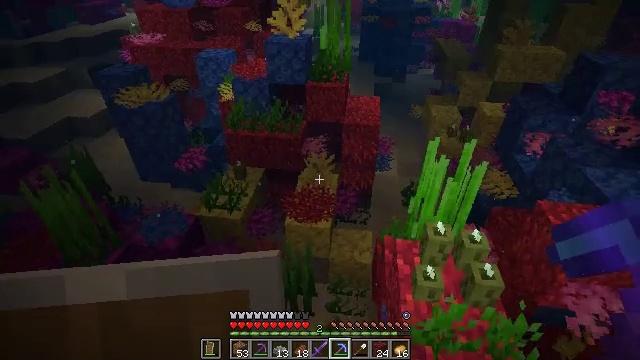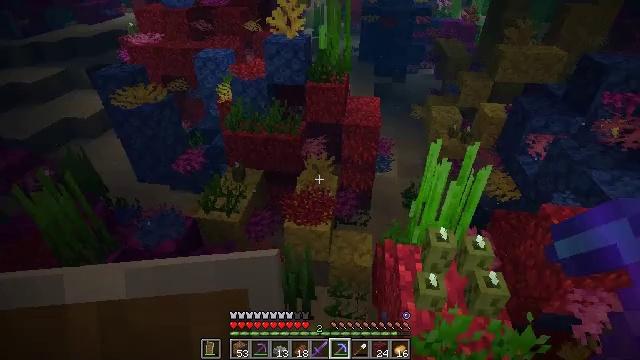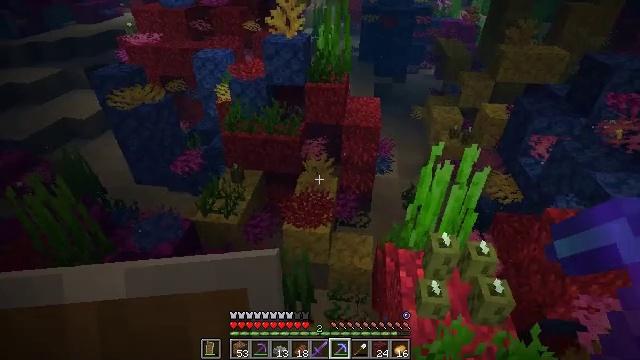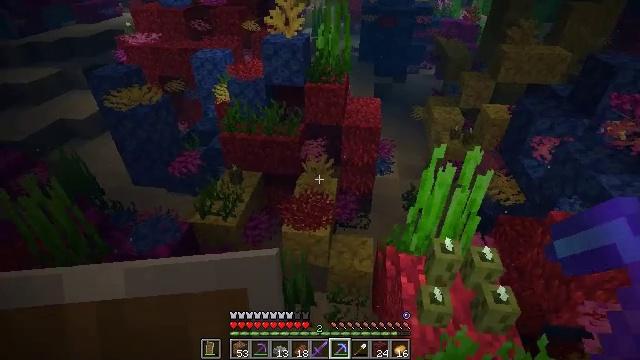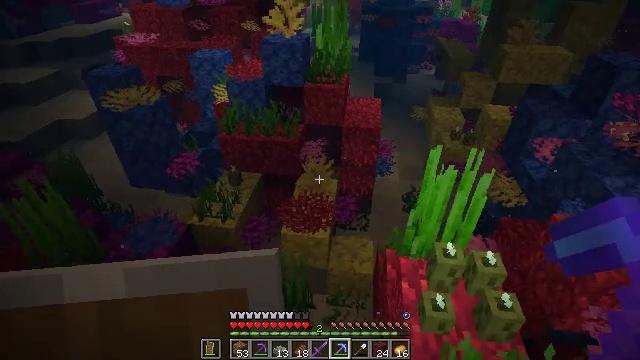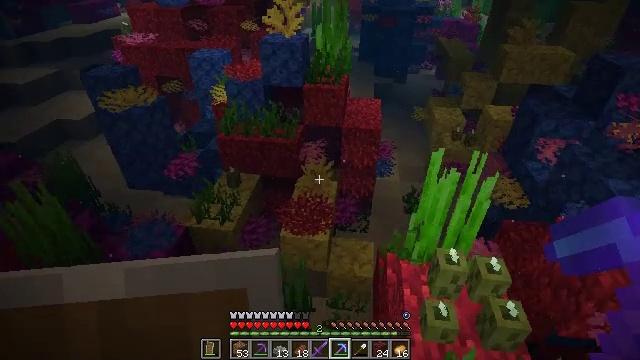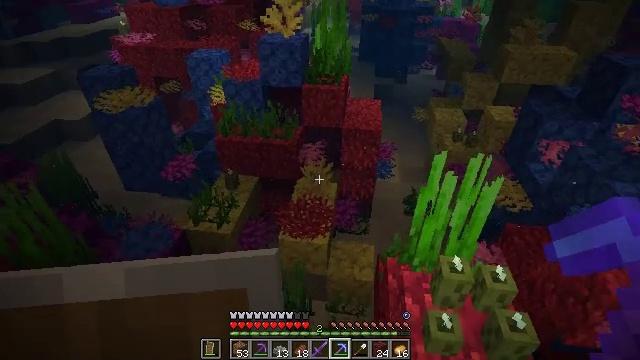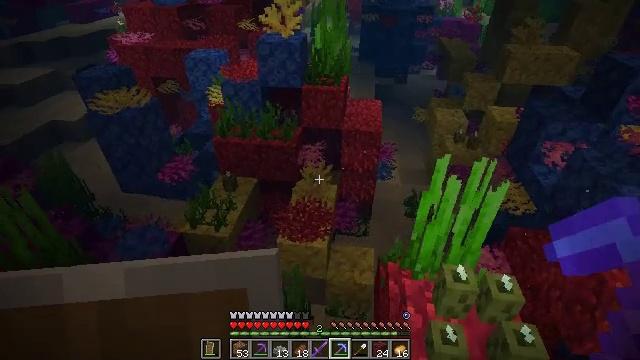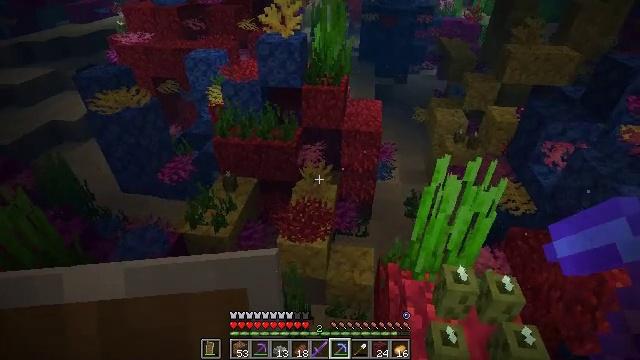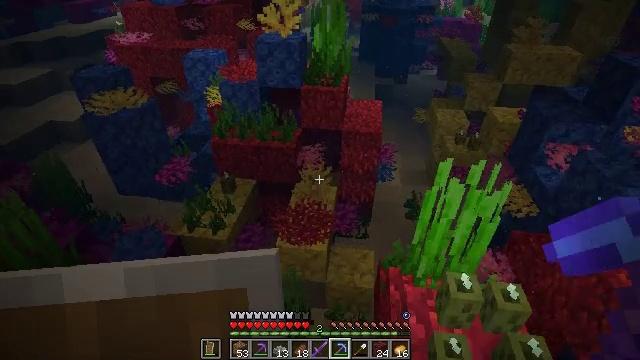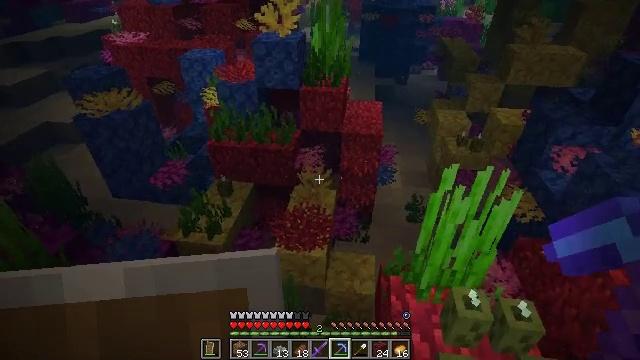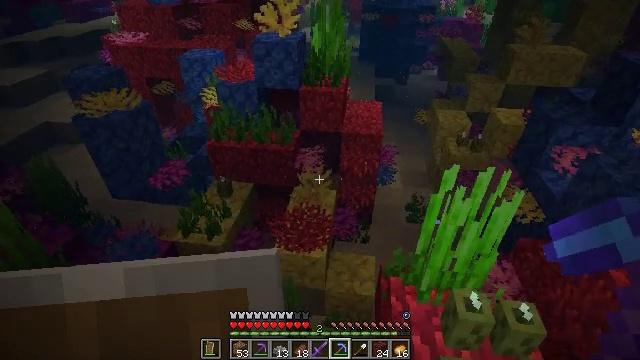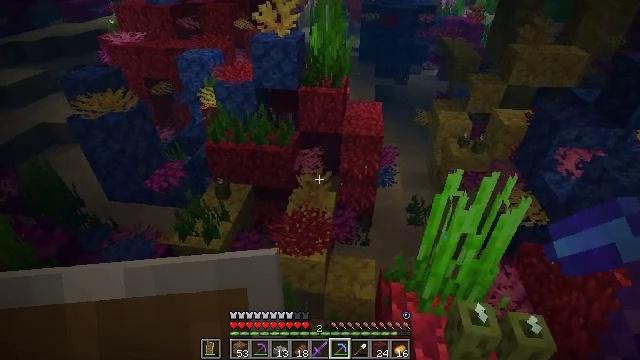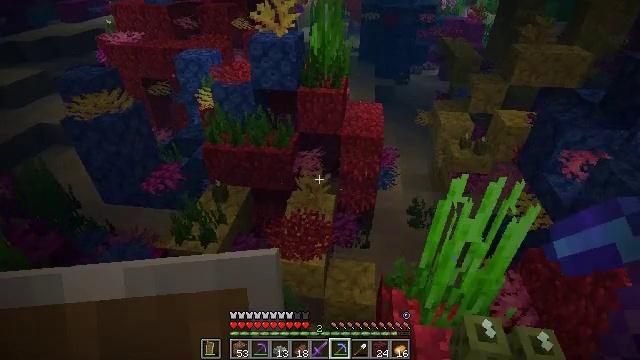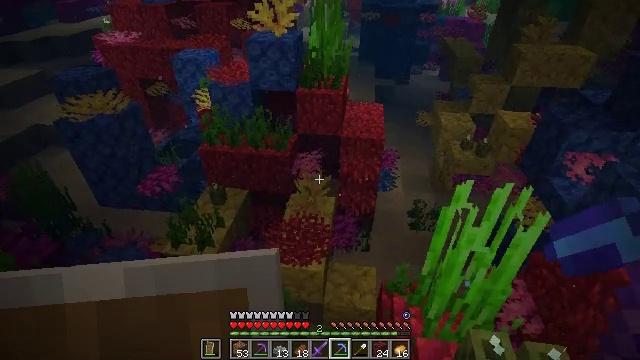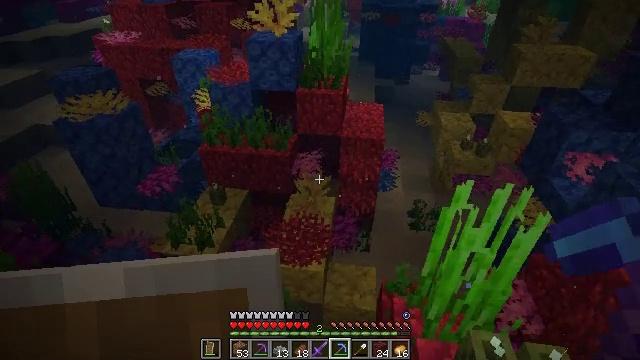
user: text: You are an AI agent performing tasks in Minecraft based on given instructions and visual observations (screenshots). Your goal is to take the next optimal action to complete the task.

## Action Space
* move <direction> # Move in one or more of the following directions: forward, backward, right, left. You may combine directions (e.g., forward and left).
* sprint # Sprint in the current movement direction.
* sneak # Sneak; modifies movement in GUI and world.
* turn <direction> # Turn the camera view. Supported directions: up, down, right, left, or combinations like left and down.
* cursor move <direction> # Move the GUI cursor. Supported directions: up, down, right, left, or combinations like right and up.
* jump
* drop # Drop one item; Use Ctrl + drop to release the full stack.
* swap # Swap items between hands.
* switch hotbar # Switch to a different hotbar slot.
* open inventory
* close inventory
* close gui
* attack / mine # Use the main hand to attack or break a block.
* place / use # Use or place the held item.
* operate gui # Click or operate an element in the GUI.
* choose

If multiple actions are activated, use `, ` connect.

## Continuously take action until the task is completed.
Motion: motion action
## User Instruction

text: Collect fire coral fan by mining it.
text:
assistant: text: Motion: move forward
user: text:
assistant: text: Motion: move forward
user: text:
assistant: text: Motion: move forward
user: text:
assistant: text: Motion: move forward
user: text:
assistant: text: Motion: move forward
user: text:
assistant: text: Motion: move forward
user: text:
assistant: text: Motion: move forward
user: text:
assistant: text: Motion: move forward
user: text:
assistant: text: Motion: move forward
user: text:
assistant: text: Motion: move forward
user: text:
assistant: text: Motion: move forward
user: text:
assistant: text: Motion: move forward
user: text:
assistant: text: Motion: move forward
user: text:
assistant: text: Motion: move forward
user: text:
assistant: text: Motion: move forward
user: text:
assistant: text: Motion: move forward
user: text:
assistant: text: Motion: move forward
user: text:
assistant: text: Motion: move forward
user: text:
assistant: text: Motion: move forward
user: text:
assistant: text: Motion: move forward
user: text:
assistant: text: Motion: move forward, turn left and down
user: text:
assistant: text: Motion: move forward, turn left and down
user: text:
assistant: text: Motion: move forward, sneak, turn left and down
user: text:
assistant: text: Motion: move forward, sneak, turn left and down
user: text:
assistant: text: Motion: move forward, sneak, turn left and down
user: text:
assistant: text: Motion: move forward, sneak, turn down
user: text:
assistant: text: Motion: move forward, sneak
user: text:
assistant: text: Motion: move forward, sneak
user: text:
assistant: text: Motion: move forward, sneak
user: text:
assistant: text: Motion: move forward, sneak